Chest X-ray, PA view. Patient: 15 years old, sex F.
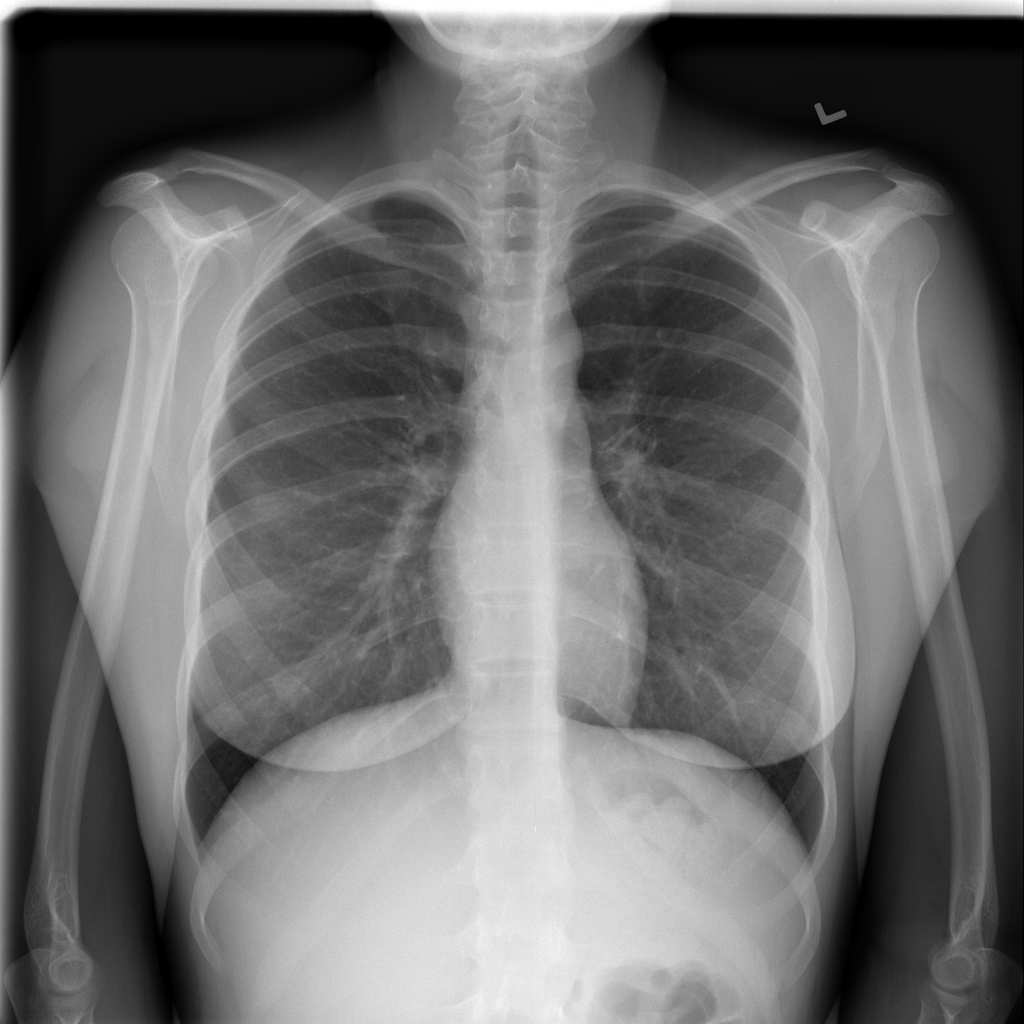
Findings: Infiltration